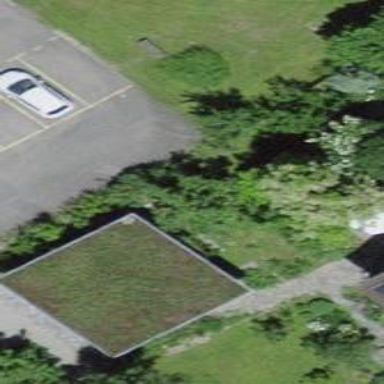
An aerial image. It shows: Flat-roofed garage.